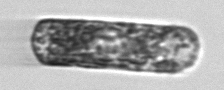
Label: Hemiaulus